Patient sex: M
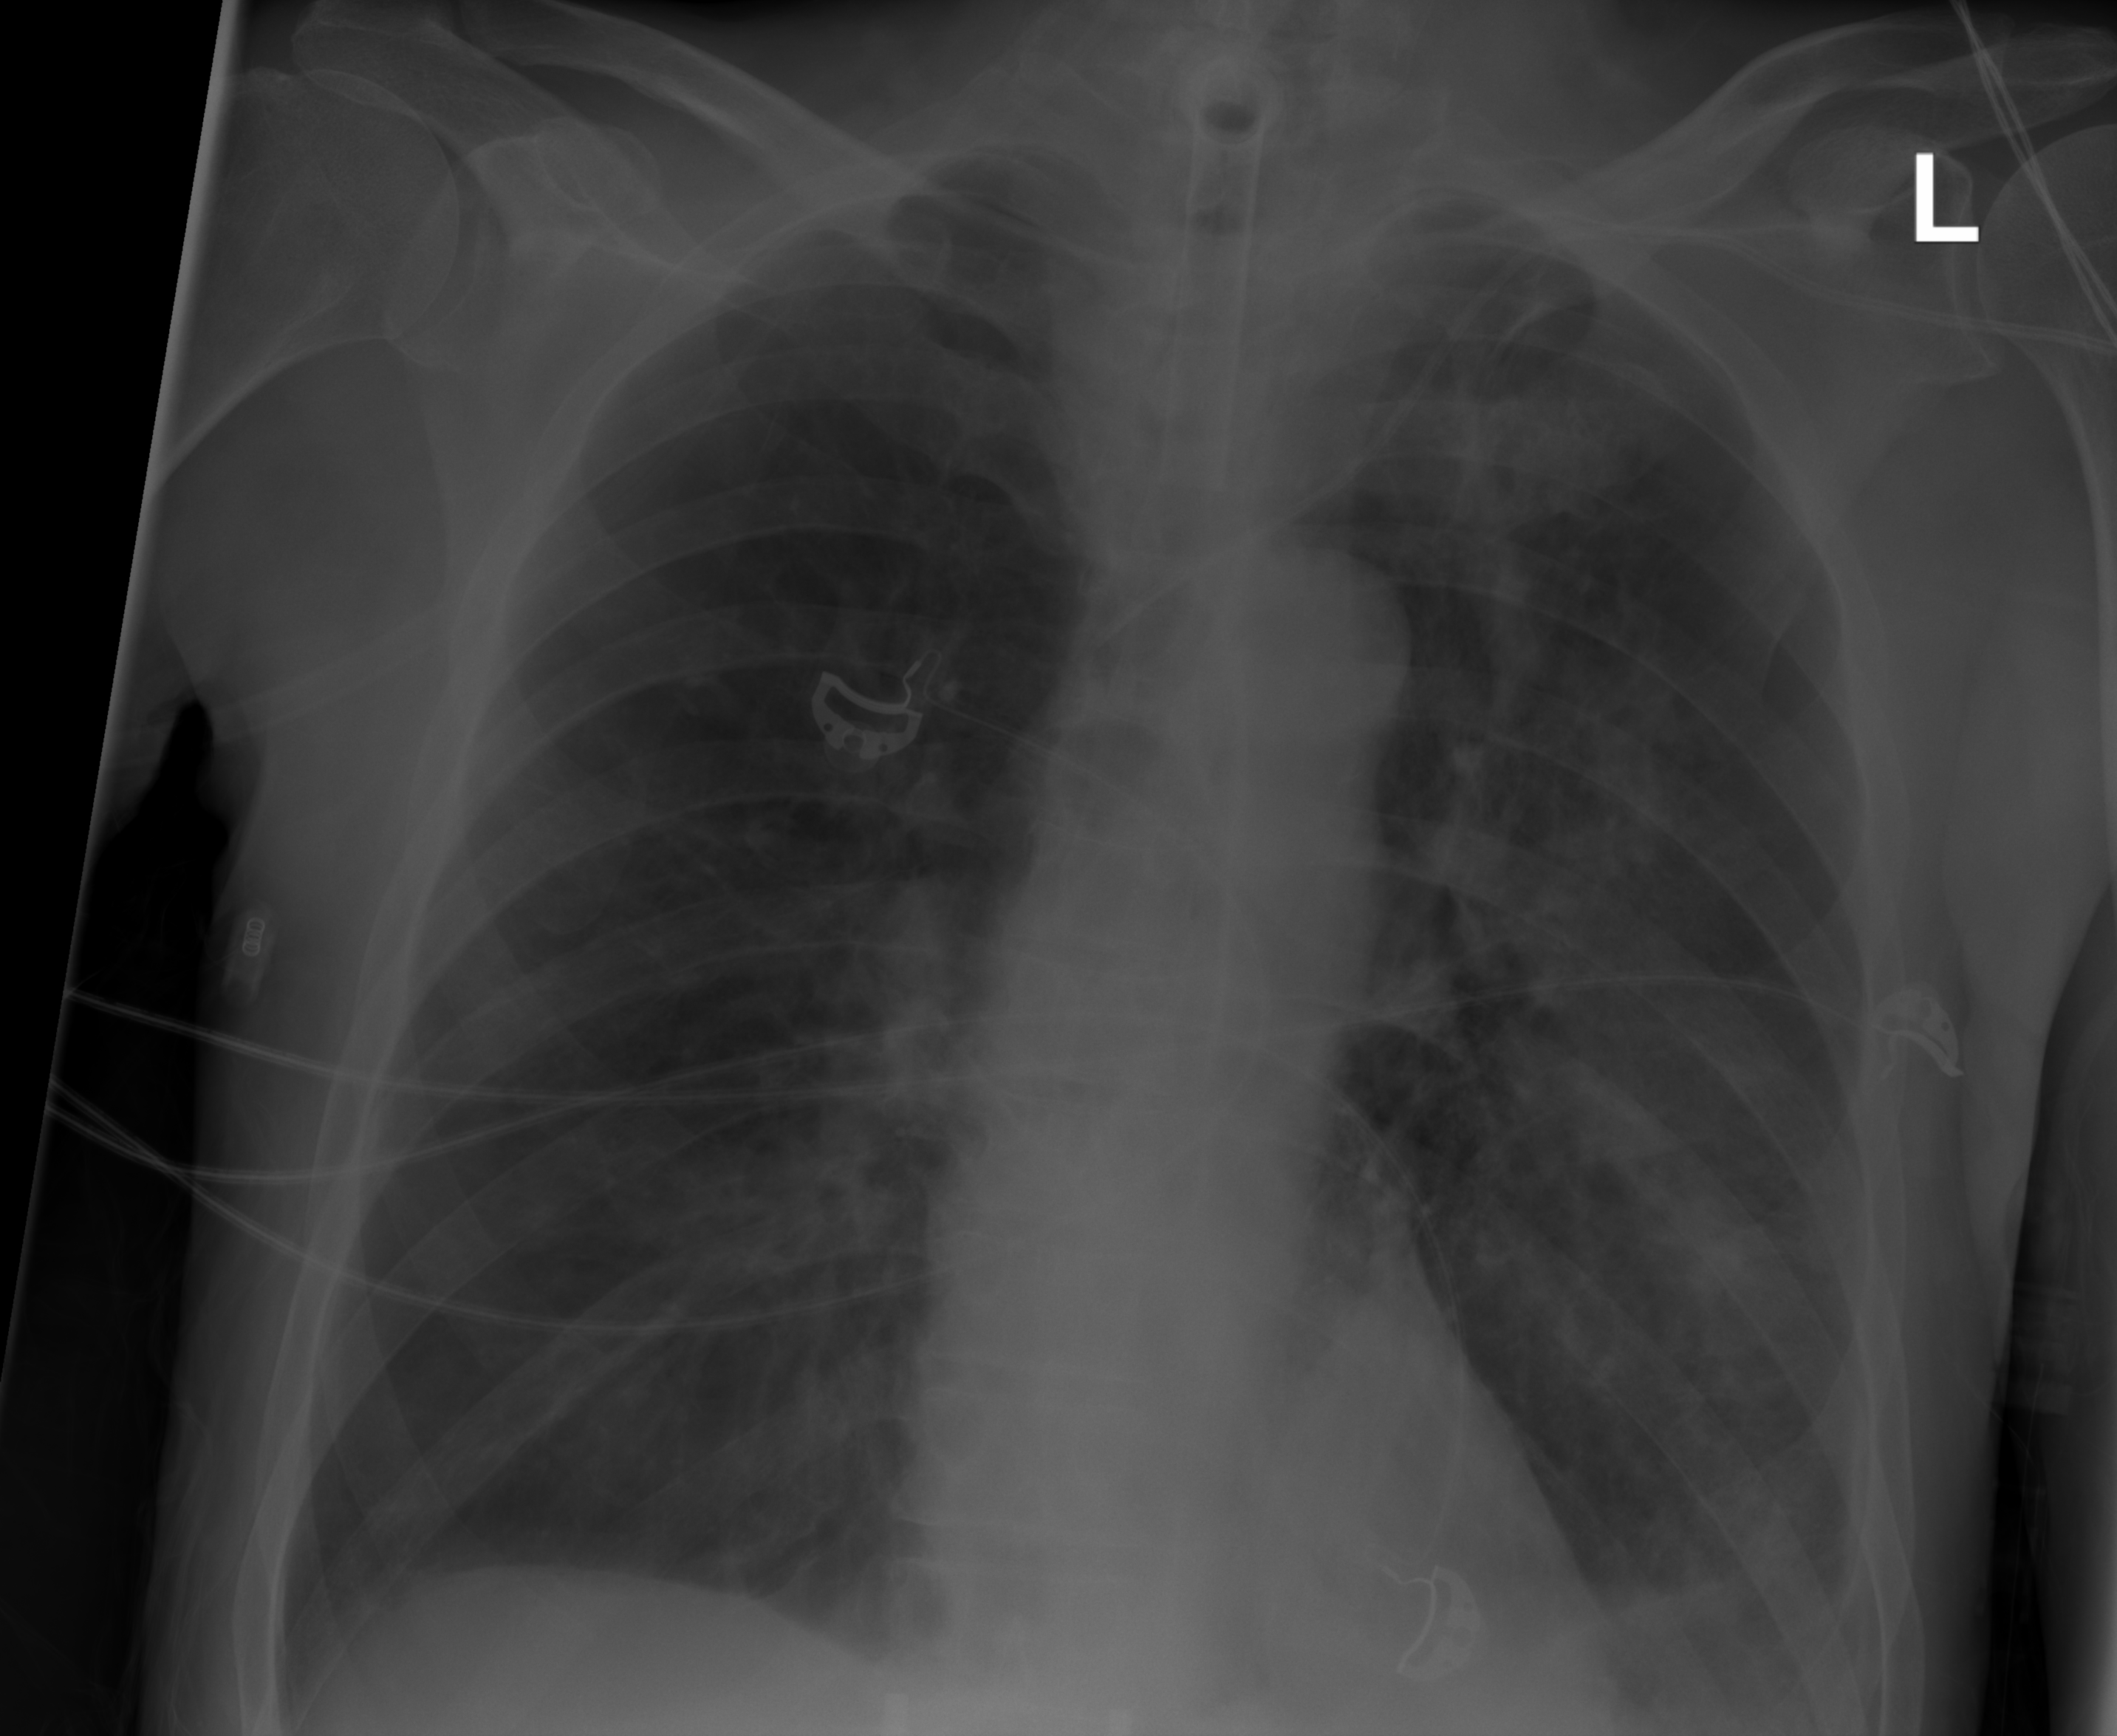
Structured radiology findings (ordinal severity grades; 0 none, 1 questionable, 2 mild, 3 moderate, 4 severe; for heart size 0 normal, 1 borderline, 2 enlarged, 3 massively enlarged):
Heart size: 0
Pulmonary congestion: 0
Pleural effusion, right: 0
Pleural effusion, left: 0
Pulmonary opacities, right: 2
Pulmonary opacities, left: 2
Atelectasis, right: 0
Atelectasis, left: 2